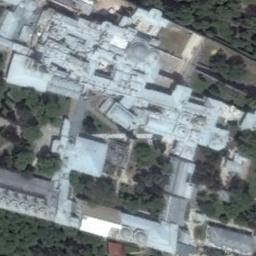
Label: palace